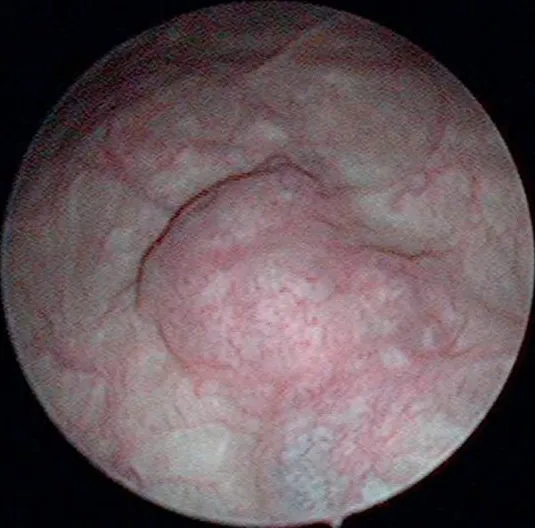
Cystoscopy showing a solitary tumor on the left wall of the bladder.
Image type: endoscopy (other_endoscopy)